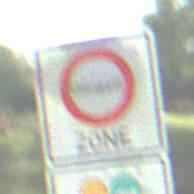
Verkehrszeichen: BeginnUmweltzone
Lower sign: FreistellungVomVerkehrsverbot2
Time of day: MorningAfternoon
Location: Outdoor (Nature)
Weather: PartlyCloudy
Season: NotSpecified
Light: Natural